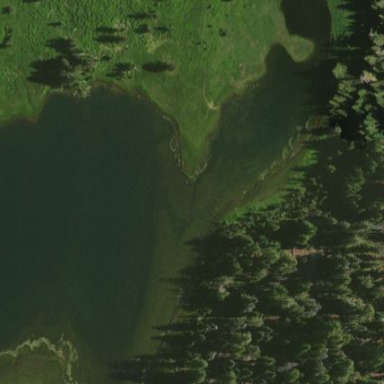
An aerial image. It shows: Serene lake surrounded by nature.